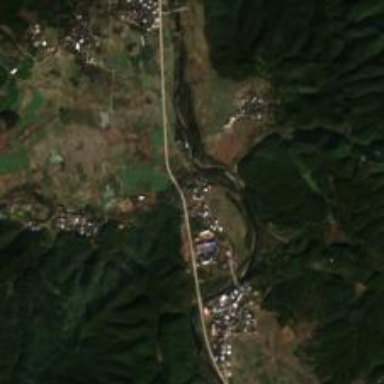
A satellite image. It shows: Ethnic township within town.